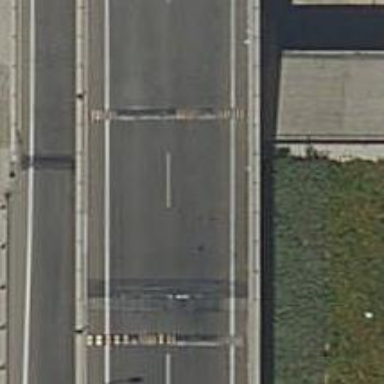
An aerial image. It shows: Traffic calming measure in place: rumble strips.